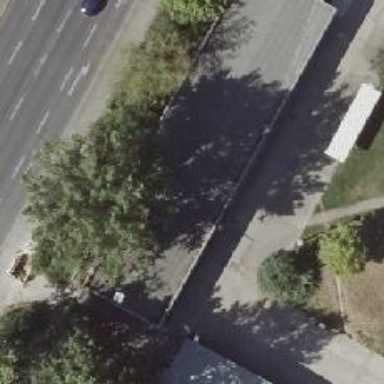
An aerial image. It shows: Footway with ramp.